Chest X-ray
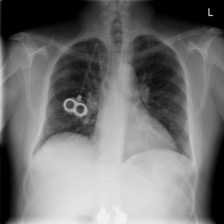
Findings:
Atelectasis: negative
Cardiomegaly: negative
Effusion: negative
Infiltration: negative
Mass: positive
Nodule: positive
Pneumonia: negative
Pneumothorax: negative
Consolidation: negative
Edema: negative
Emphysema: negative
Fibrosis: negative
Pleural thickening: negative
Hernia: negative